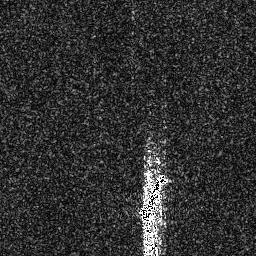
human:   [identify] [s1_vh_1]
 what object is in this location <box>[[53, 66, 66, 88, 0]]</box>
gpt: <ref>1 large ship at the bottom</ref>